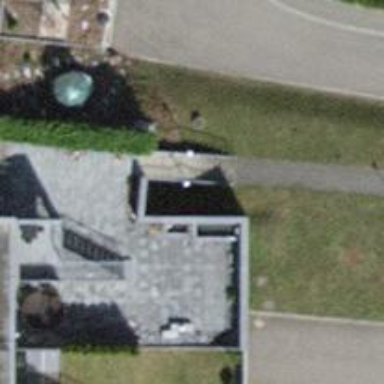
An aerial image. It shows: Set of steps made of paving stones.